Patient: sex M, age 34
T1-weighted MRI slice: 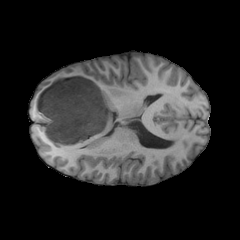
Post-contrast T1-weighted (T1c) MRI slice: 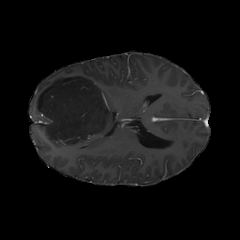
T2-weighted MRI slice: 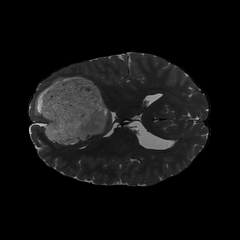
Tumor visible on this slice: yes
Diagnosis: Astrocytoma, IDH-mutant
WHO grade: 2